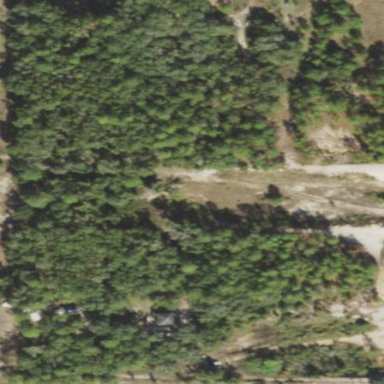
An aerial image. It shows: Mixed leaf woodland.